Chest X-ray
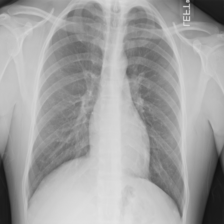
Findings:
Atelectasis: negative
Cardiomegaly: negative
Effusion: negative
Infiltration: negative
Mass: negative
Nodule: negative
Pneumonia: negative
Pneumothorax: negative
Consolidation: negative
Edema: negative
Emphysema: negative
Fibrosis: negative
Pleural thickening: negative
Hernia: negative